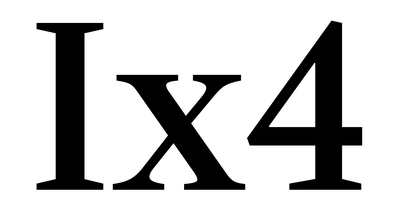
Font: LibreCaslonText_Medium